Current action and preconditions to check: path_clear

Your task: For each precondition in the list above, predict whether it will hold at this action.

Consider the current scene as observed from the mobile robot's camera, and analyze the predicted future states of all dynamic agents (e.g., people, animals, vehicles, or any moving entities) within the NEXT SECOND.

IMPORTANT: Only answer "very likely" if you are absolutely certain—based on strong, clear evidence—that a dynamic agent will violate the precondition in the predicted future state. Do NOT answer "very likely" for unlikely, ambiguous, or low-probability risks.

Ask yourself for each precondition: Is there a high probability, with clear and convincing evidence, that the predicted future states of any dynamic agent will interfere with the predicted future state of the currently executing action within the NEXT SECOND, causing that precondition to fail?

Assess the risk level based on these predictions. Use "likely" or "very likely" if motions create a clear risk of interference.

Use "neutral" or "improbable" if agents are nearby but their predicted paths are clearly diverging or non-conflicting.

Failure Risk Categories: "very improbable", "improbable", "neutral", "likely", "very likely"

Answer Format: Output ONLY the probability_of_failure value from these categories: "very improbable", "improbable", "neutral", "likely", "very likely"

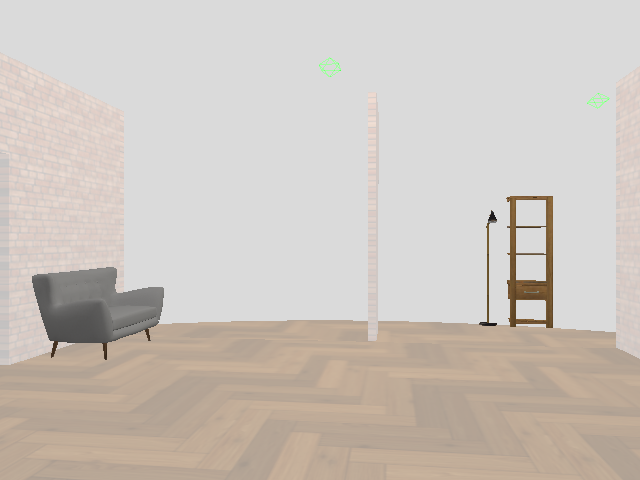

Answer: very improbable